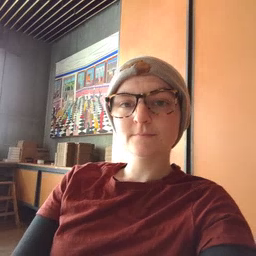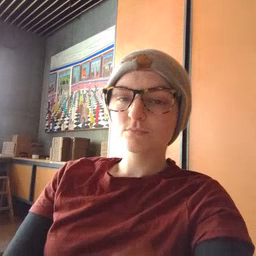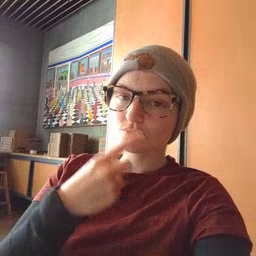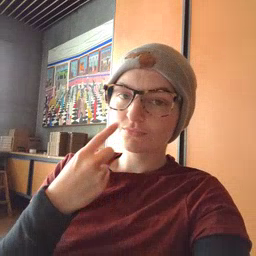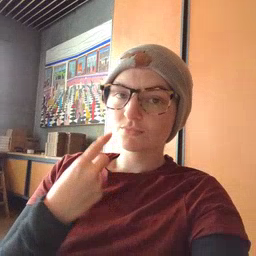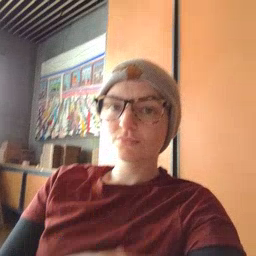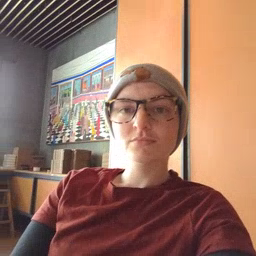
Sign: lips